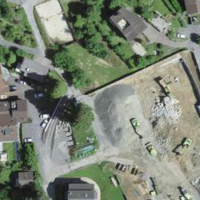
EUNIS habitat code: 55
Species observed at this site:
Prunus spinosa
Nucifraga caryocatactes